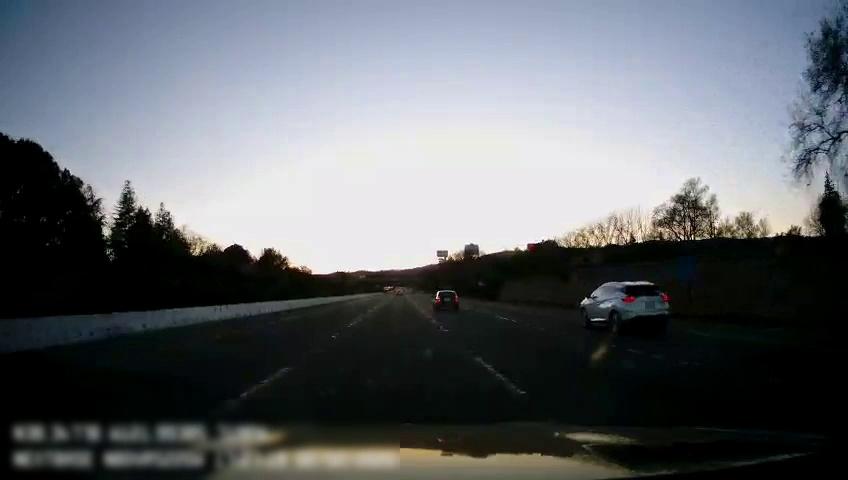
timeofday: Day
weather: Cloudy
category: Drivable Space
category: Vehicles | SUV
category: Vehicles | Car
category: Lanes | Current Lane
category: Lanes | Current Lane
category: Lanes | Alternate Lane
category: Lanes | Alternate Lane